Interaction volume radius: 10 \u00c5
Interaction volume height: 30 \u00c5
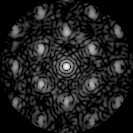
Disorder parameter: 0.437